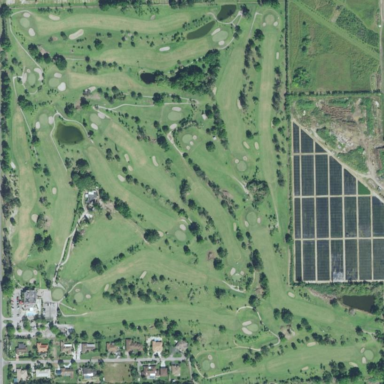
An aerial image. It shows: Golf course.